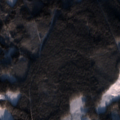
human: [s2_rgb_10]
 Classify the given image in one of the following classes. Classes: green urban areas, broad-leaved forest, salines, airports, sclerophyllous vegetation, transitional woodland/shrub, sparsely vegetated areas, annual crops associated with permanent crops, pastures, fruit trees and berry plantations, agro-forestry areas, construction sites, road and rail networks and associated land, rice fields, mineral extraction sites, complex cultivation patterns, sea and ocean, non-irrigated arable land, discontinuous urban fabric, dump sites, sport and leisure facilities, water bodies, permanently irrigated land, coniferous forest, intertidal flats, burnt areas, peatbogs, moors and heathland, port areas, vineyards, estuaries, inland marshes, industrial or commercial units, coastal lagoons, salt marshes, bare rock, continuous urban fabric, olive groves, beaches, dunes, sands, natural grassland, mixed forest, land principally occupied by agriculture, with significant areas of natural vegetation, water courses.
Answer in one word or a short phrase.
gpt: coniferous forest, mixed forest